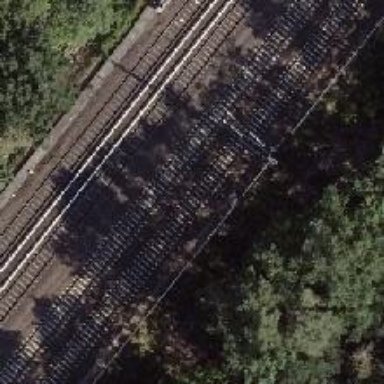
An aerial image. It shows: Railway signal.